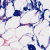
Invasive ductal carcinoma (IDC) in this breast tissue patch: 0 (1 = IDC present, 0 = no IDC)